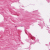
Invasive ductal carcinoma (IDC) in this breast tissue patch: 0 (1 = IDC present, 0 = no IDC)